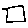
Label: square